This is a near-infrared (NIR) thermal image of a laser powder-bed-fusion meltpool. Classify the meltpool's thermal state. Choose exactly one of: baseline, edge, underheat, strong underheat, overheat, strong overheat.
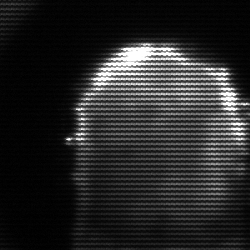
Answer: baseline